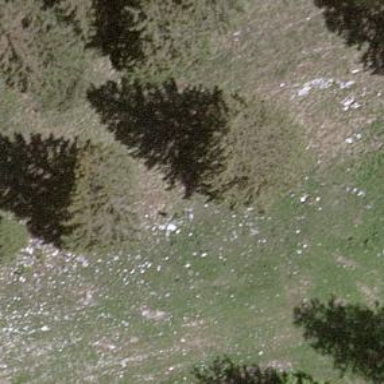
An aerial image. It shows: Single tag "natural: tree."